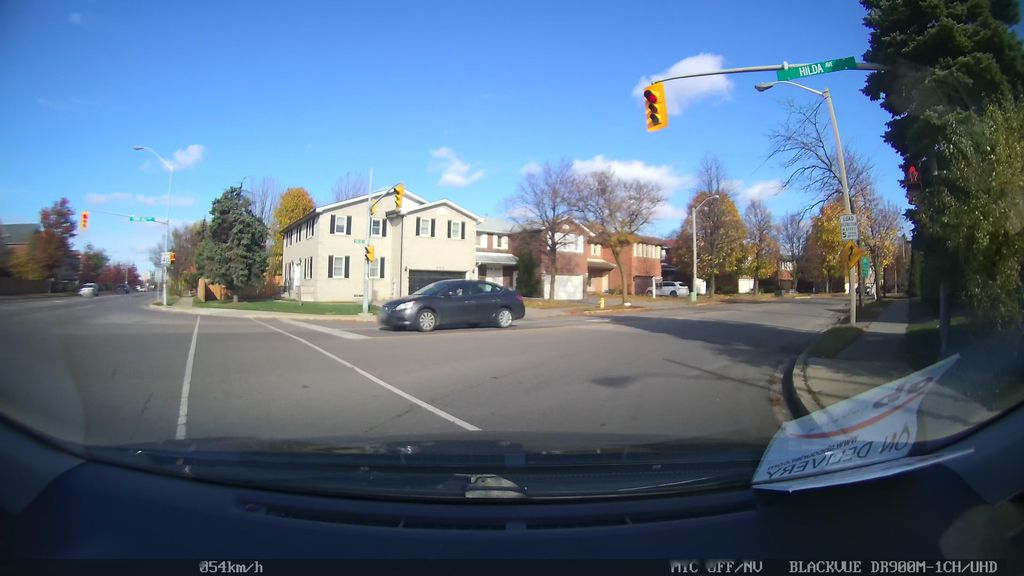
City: toronto